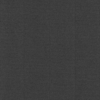
Label: dusty